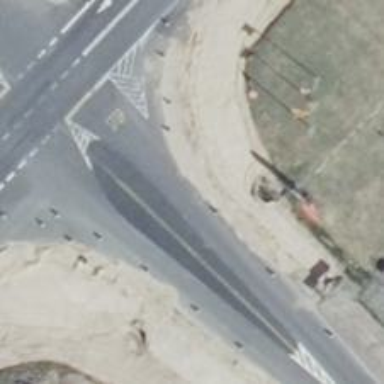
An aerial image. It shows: Secondary road with asphalt surface.